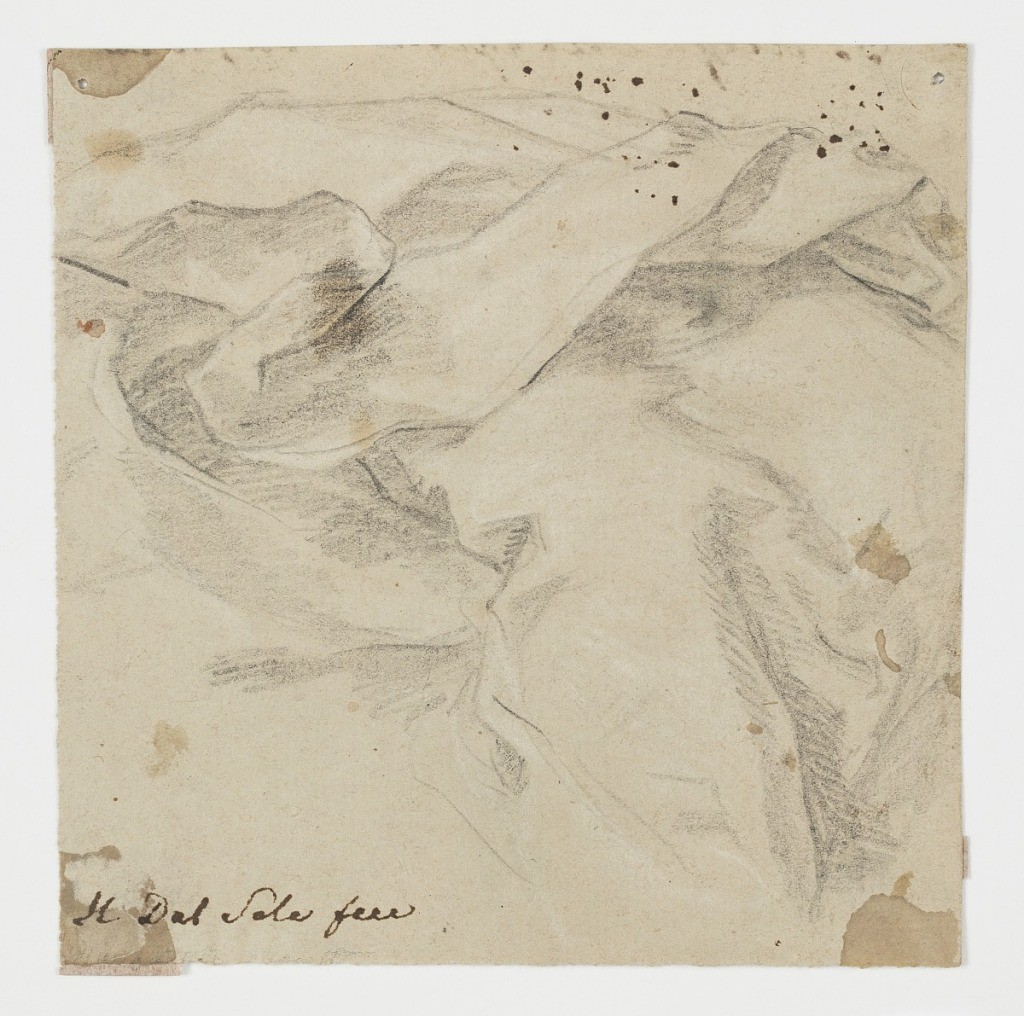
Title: Study of Drapery
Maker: Giovani Gioseffo dal Sole, Italian, 1654 - 1719
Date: ca. 1675
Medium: Chalk on paper
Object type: Drawing
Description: Drapery study with white heightening.